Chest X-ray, PA view. Patient: 71 years old, sex M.
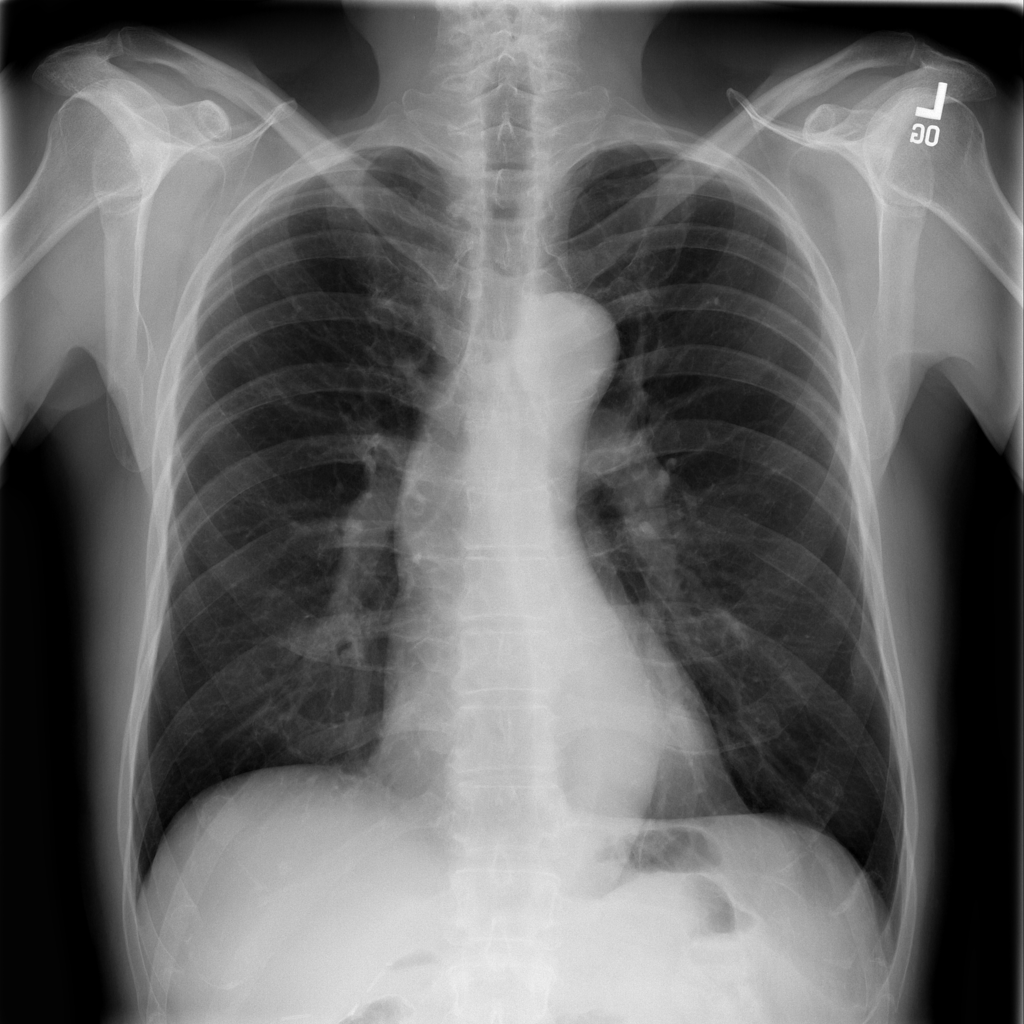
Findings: No Finding